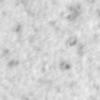
Label: no_change